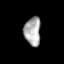
Tissue: skin
Cell type: T cells
Senescence score: 0.2562
Nuclear area (px): 461
Mean DAPI intensity: 170.523